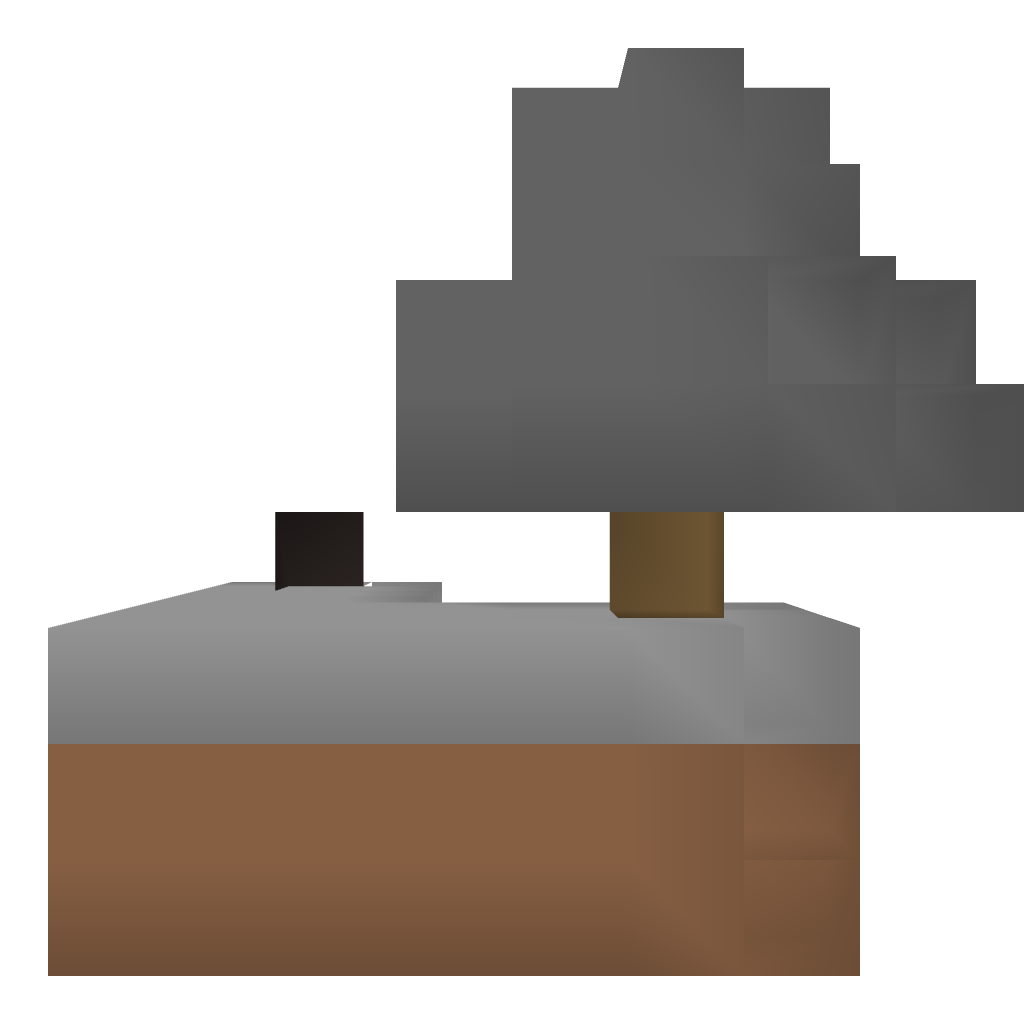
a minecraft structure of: Skyblock (Normal)